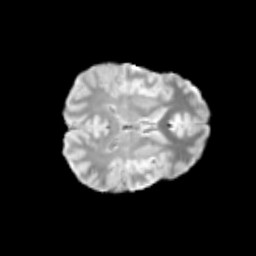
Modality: T2w
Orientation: axial
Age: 11
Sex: female
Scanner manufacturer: siemens
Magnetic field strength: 3 T
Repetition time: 3.8 s
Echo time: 0.07 s